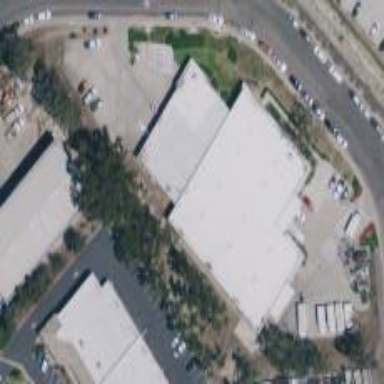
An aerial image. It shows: Commercial building.